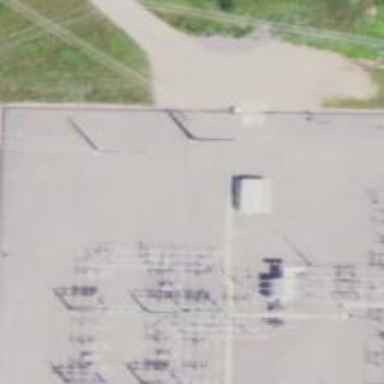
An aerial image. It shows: Power tower.